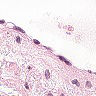
Metastatic tissue present: no